Aerial crown-view tile of a tropical tree (Barro Colorado Island, Panama), acquired 20250124:
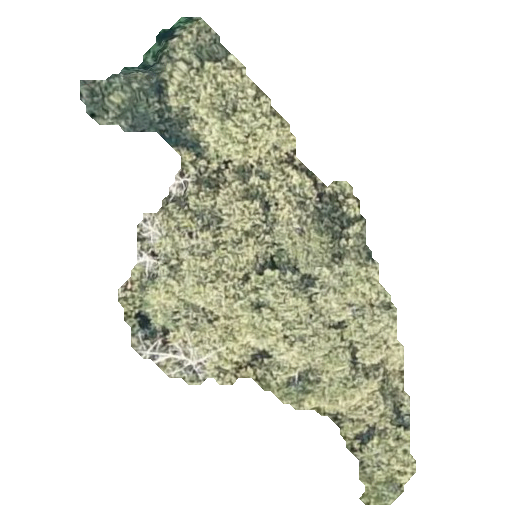
Species: Luehea seemannii
GBIF accepted scientific name: Luehea seemannii
Crown area: 114.891 m²